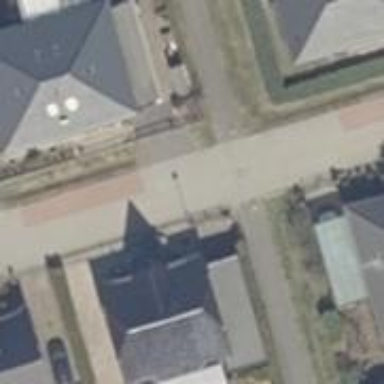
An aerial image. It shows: Living street.